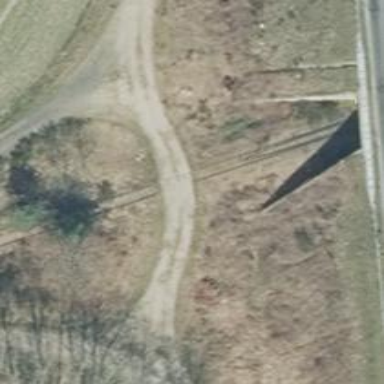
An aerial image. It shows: Abandoned railway.